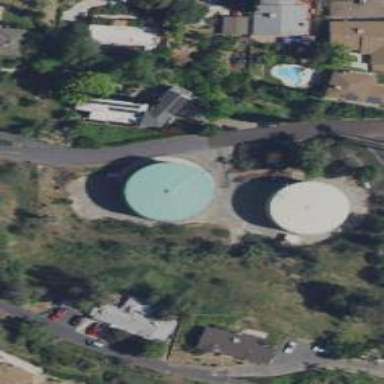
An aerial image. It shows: Storage tank with man-made structure.